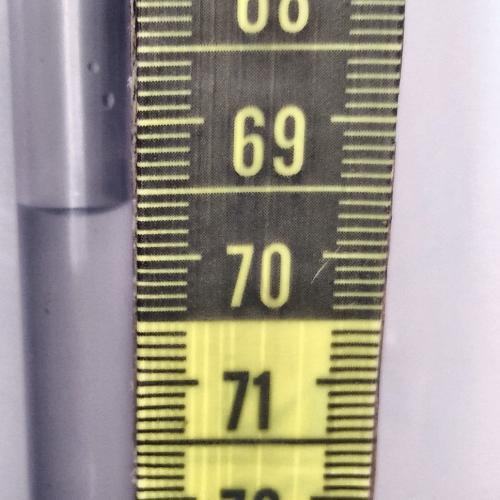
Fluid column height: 69.6 cm